Interaction volume radius: 5 \u00c5
Interaction volume height: 10 \u00c5
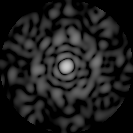
Disorder parameter: 0.8179